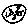
Label: moon